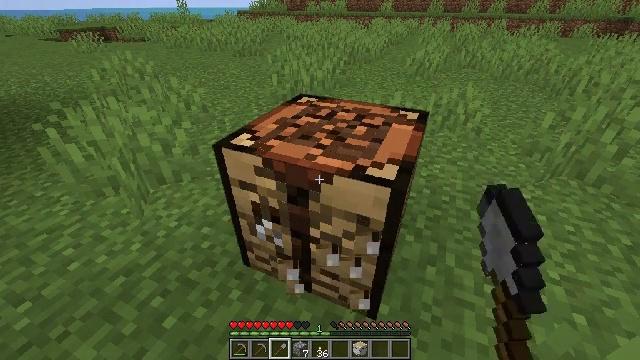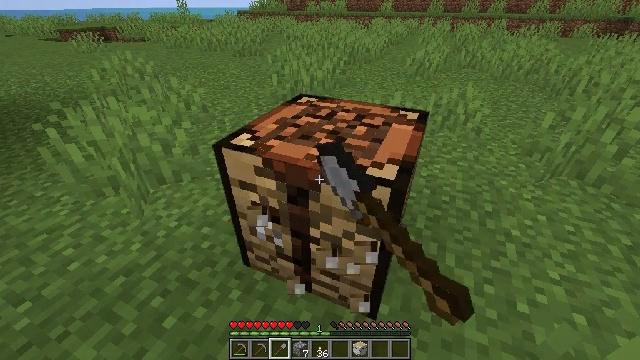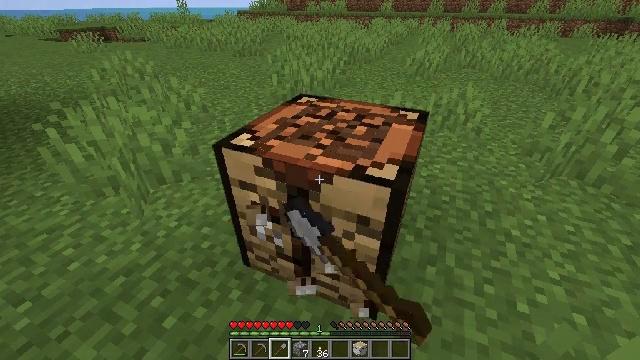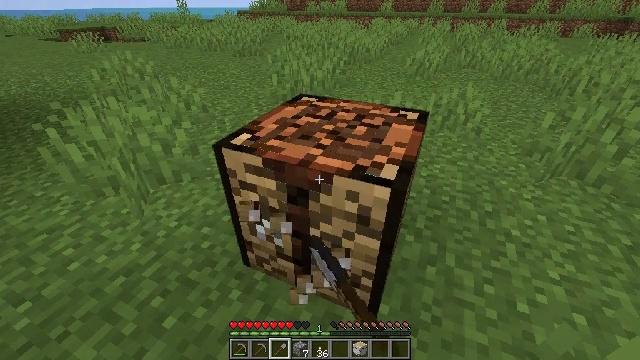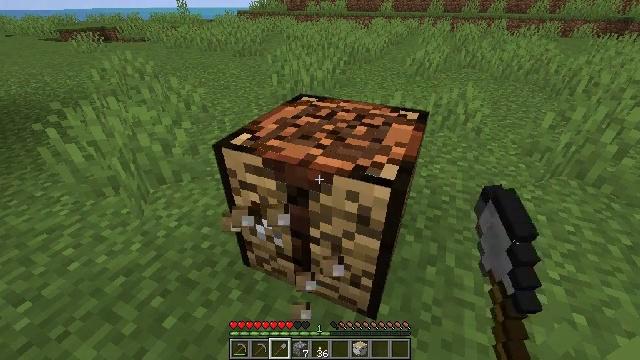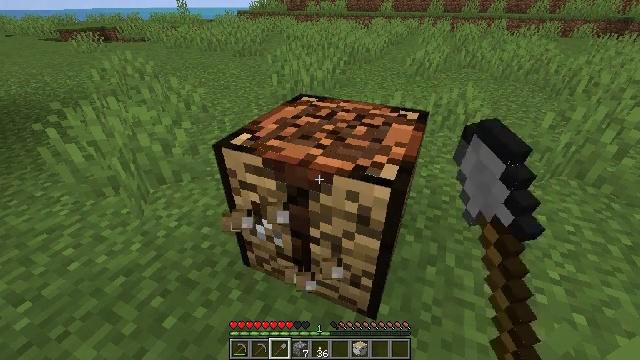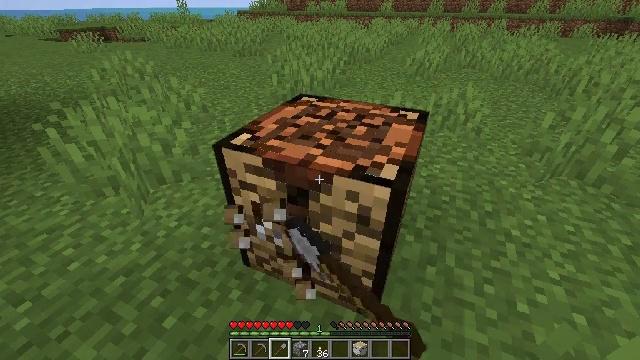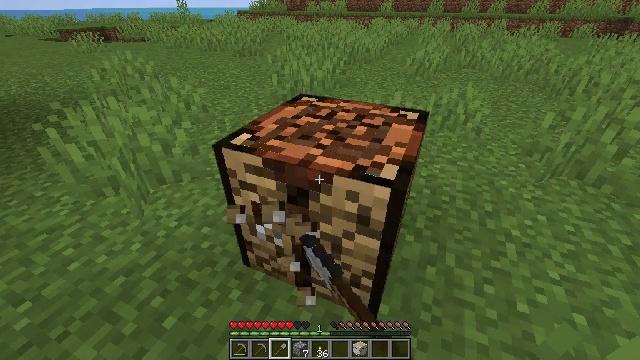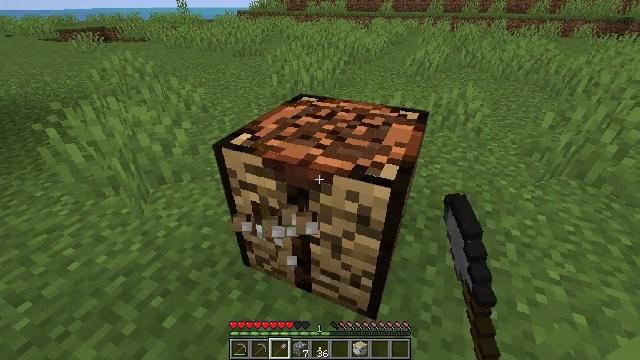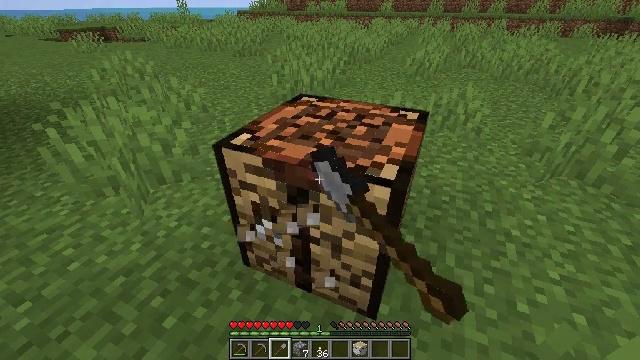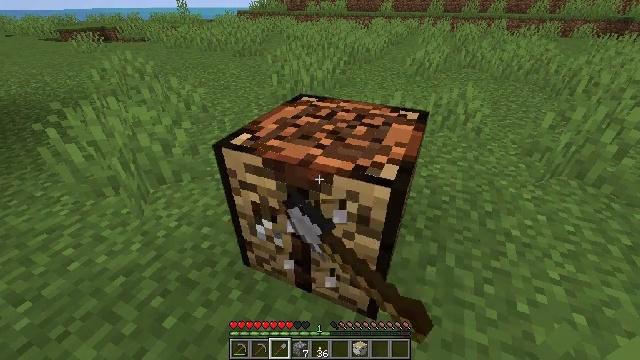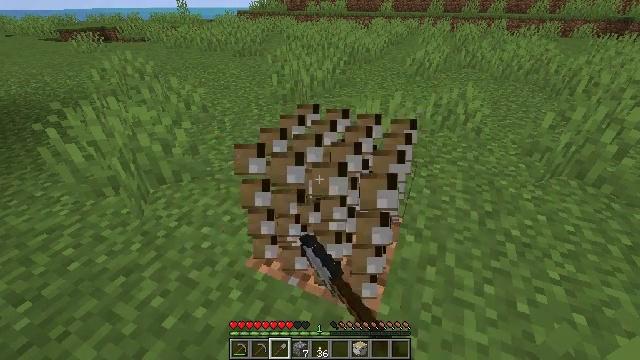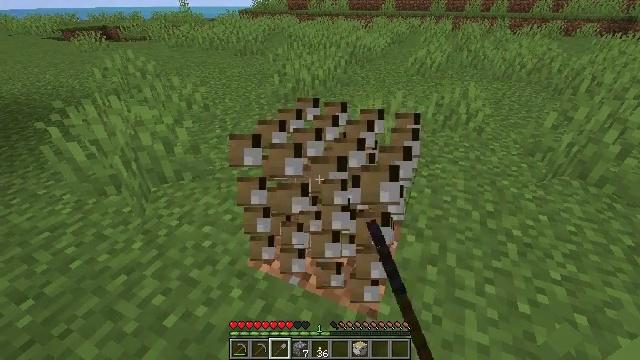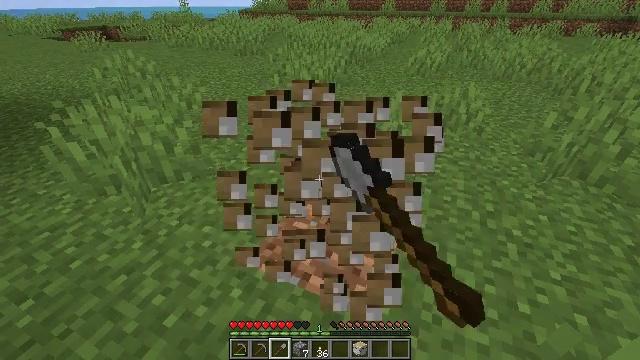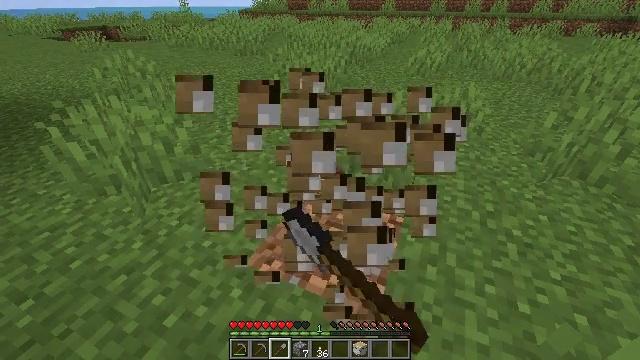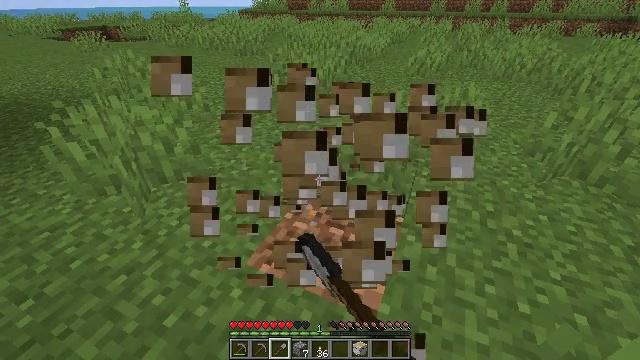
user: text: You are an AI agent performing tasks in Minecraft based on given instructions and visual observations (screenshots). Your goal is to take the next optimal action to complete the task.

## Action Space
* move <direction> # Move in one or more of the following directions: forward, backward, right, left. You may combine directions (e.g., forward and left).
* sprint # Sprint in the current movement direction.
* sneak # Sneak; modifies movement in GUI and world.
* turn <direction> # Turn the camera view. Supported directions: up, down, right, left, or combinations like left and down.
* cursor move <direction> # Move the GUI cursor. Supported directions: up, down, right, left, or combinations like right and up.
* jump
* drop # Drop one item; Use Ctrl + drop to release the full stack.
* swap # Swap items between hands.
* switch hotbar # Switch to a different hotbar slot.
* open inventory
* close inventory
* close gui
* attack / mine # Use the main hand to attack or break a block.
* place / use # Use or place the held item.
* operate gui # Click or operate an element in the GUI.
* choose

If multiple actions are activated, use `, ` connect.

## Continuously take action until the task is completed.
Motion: motion action
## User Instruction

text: Attack the crafting table to break it.
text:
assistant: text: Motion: attack / mine
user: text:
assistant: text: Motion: attack / mine
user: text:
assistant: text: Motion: attack / mine
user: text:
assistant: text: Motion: attack / mine
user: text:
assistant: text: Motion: attack / mine
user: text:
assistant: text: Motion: attack / mine
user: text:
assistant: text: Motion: attack / mine
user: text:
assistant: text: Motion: attack / mine
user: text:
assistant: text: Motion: attack / mine
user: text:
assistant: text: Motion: attack / mine
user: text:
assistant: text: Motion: attack / mine
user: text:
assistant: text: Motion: attack / mine
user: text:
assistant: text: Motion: attack / mine
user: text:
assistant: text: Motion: attack / mine
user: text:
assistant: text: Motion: attack / mine
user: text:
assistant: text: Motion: attack / mine